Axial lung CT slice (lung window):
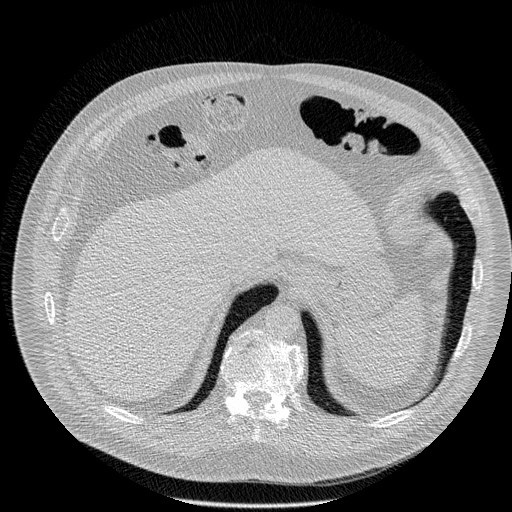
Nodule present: no